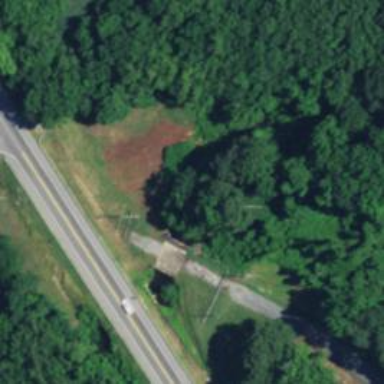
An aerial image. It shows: Disused bridge over road.